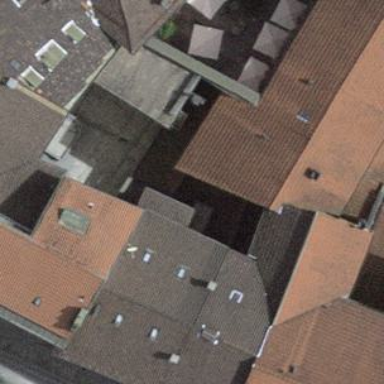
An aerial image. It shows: Restaurant.